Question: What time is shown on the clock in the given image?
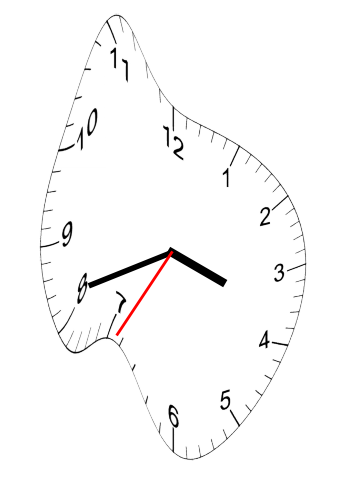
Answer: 03:41:35